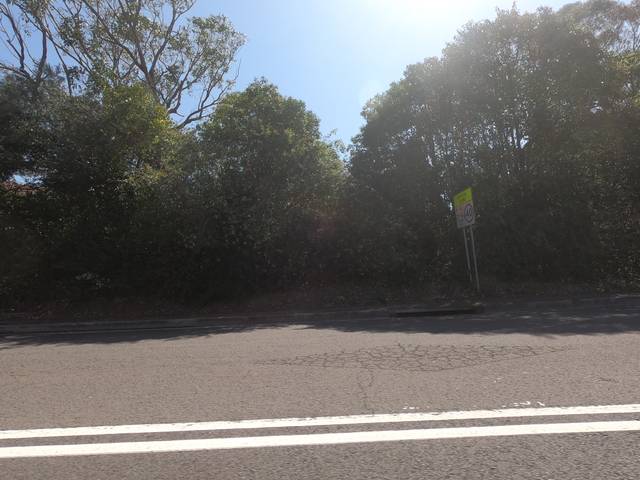
Region: Australia
Coordinates: -34.426, 150.872